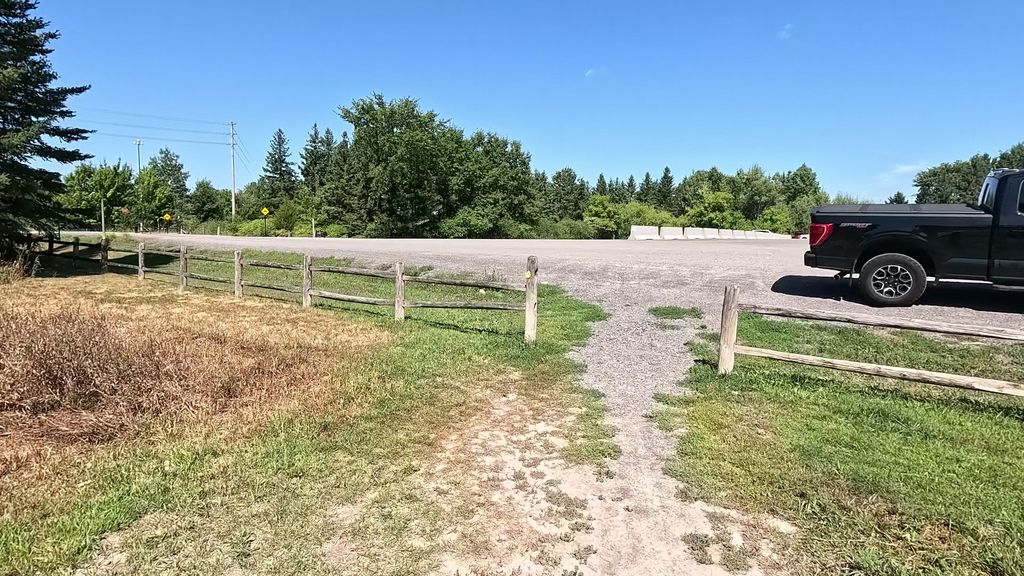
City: ottawa-gatineau